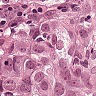
Metastatic tissue present: yes